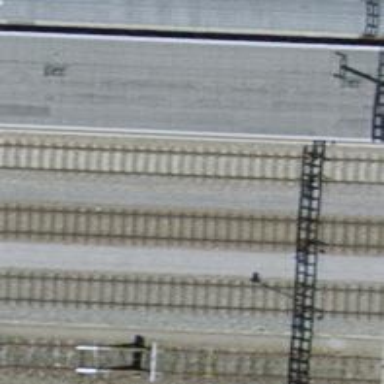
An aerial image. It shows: Stop position for public transport at railway stop.